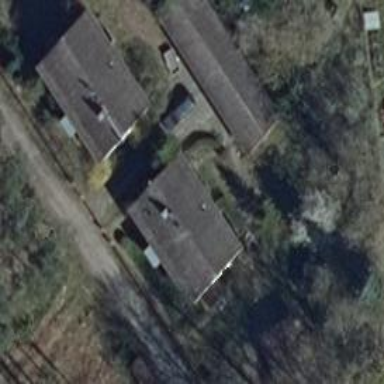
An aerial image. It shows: Group of garages.